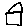
Label: house